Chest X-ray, AP view. Patient: 30 years old, sex F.
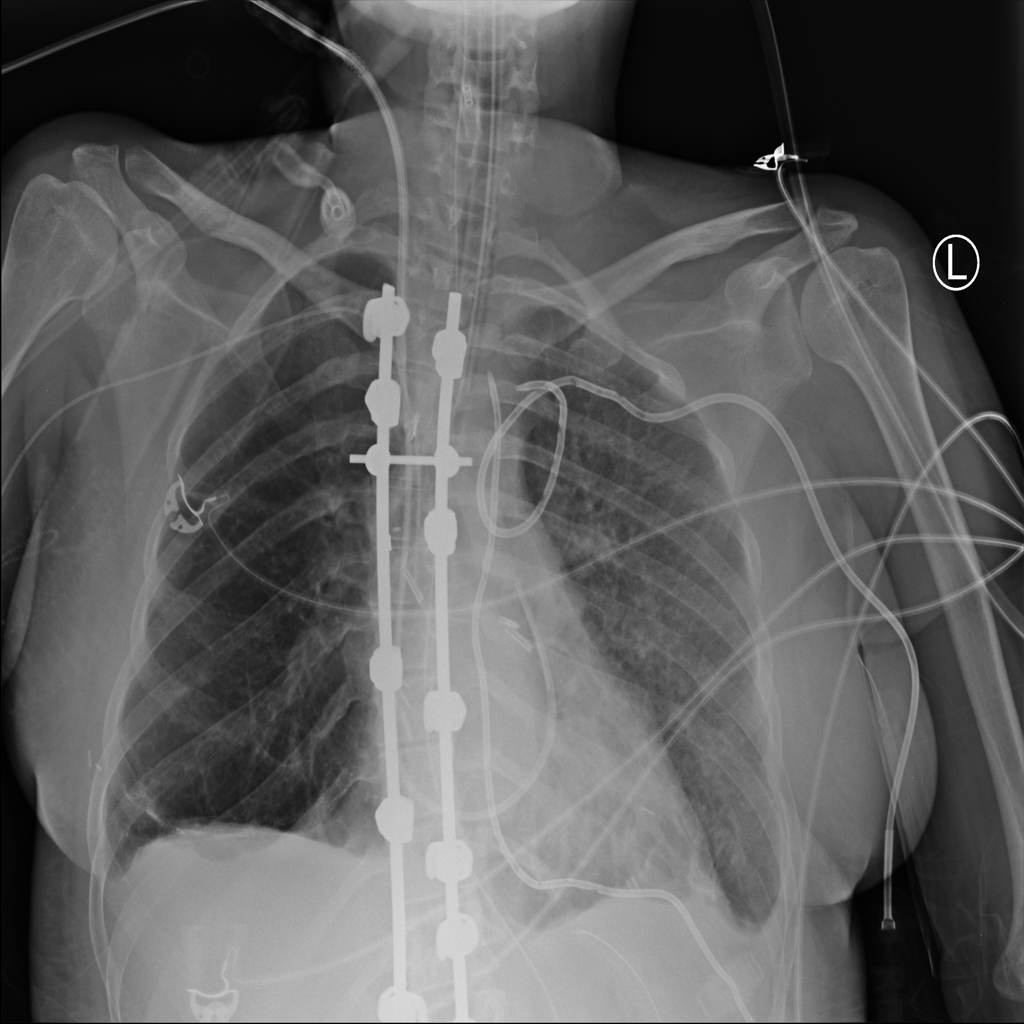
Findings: Effusion